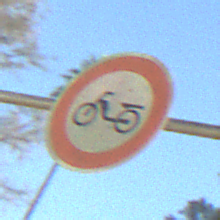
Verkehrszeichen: VerbotMofas
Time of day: MorningAfternoon
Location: Outdoor (Nature)
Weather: PartlyCloudy
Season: NotSpecified
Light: Natural